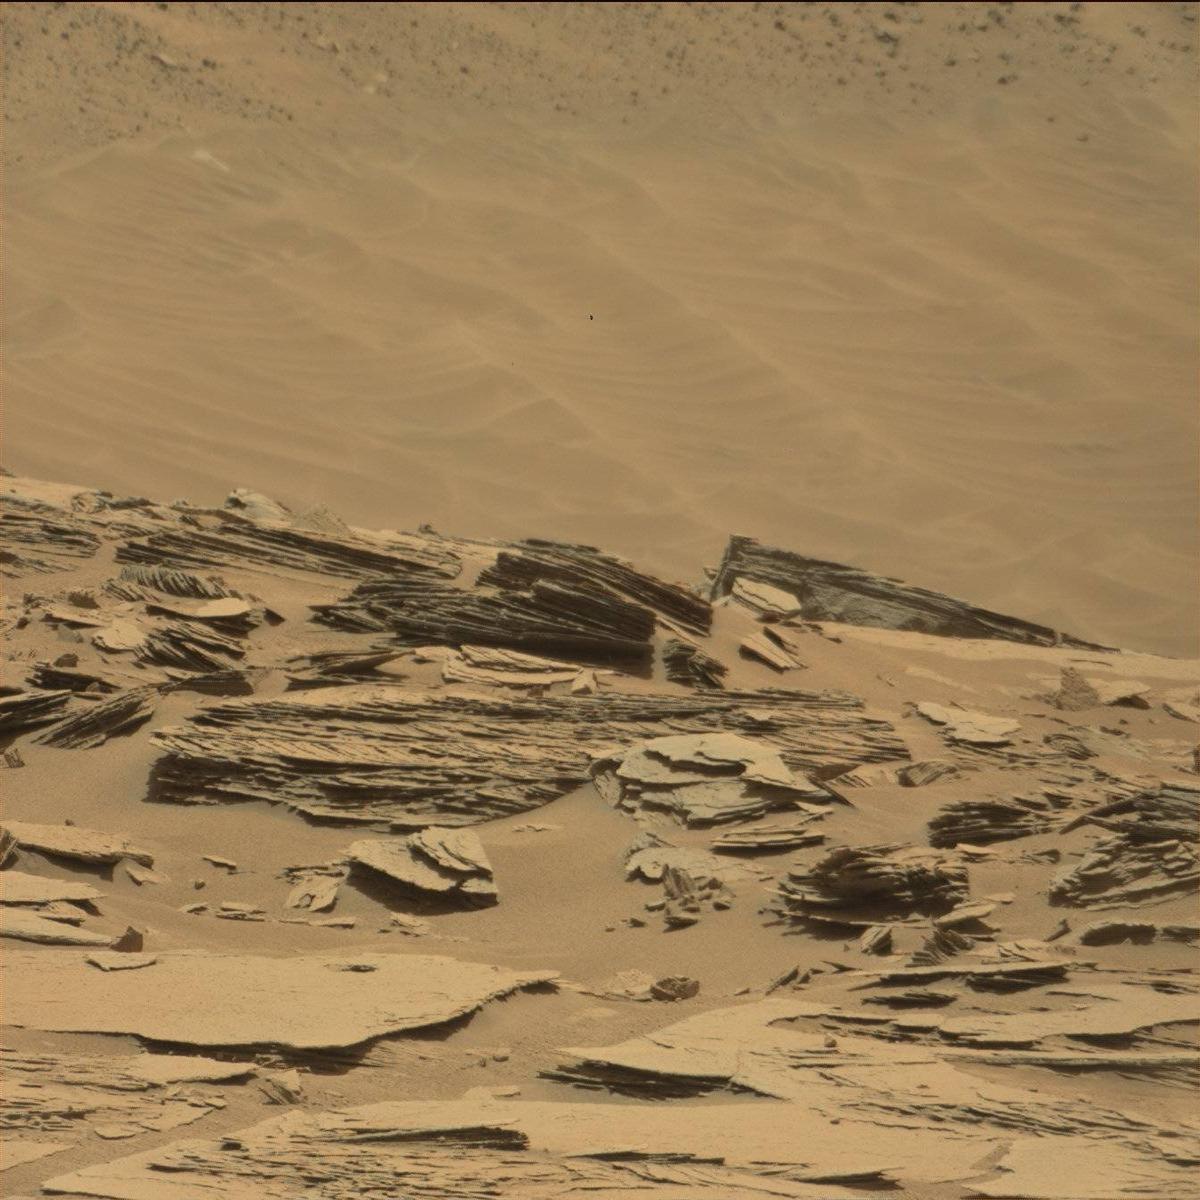
Terrain classes present: Bedrock, Sand / Soil